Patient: sex M, age 81
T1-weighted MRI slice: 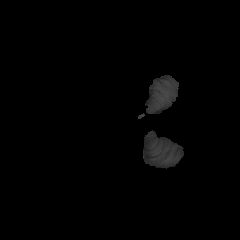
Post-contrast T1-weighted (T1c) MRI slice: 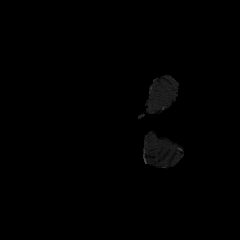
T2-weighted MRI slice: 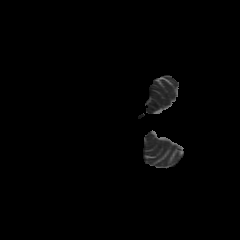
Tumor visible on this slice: no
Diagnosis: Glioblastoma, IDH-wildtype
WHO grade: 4